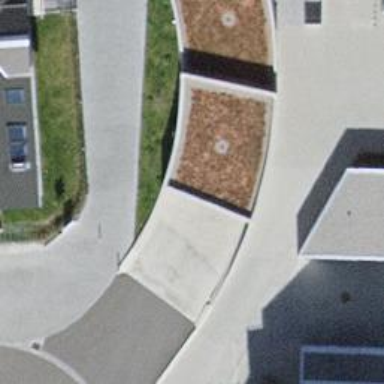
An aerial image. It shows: Parking entrance.